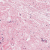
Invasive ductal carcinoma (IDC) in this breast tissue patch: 0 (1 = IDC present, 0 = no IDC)